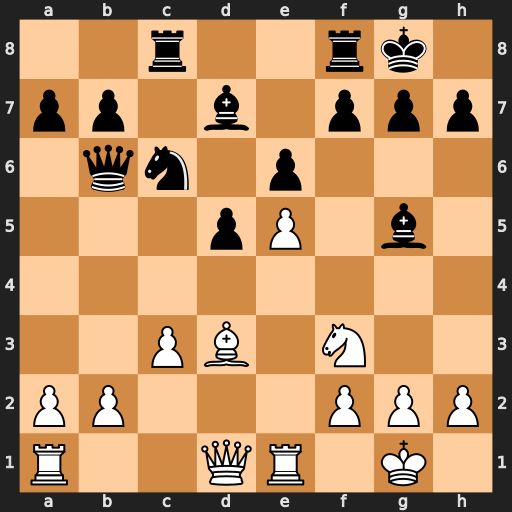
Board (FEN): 2r2rk1/pp1b1ppp/1qn1p3/3pP1b1/8/2PB1N2/PP3PPP/R2QR1K1
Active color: w
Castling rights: -
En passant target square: -
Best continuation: Bxh7+ Kh8 Nxg5